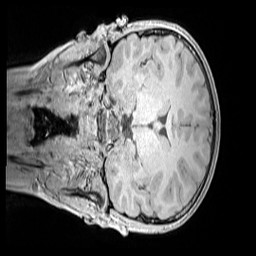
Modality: MP2RAGE
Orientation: coronal
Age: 9
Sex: male
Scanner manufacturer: siemens
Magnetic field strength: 3 T
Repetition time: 4 s
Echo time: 0.00299 s